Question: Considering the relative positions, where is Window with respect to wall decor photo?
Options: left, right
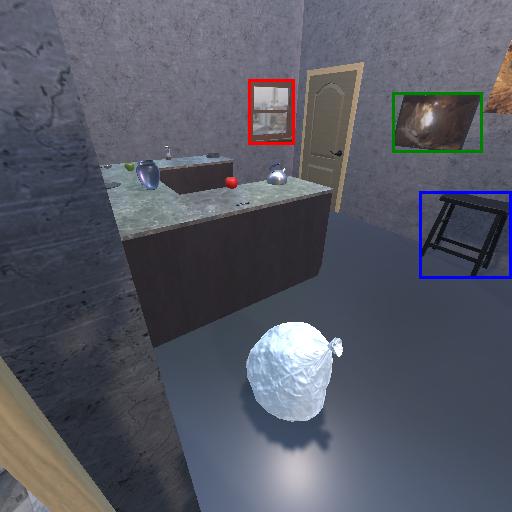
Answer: left